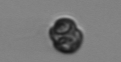
Label: Dinophyceae